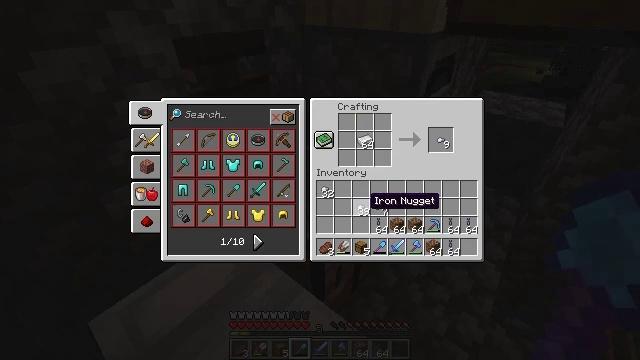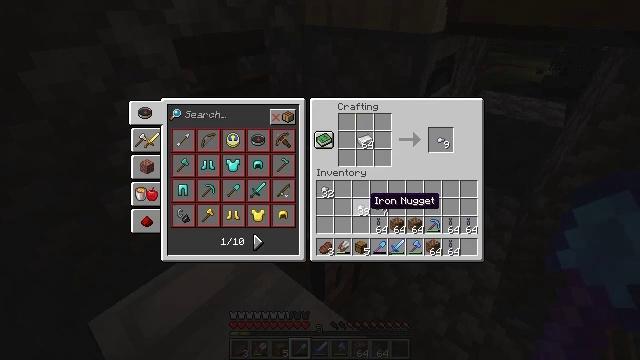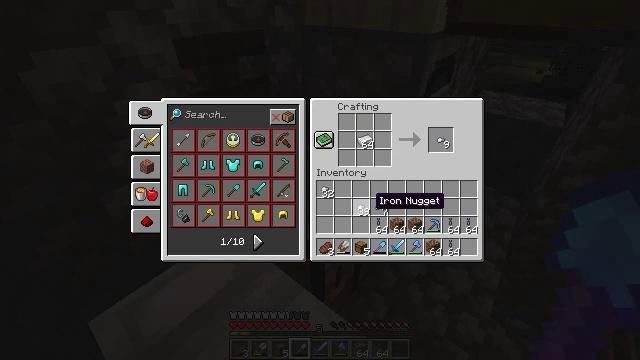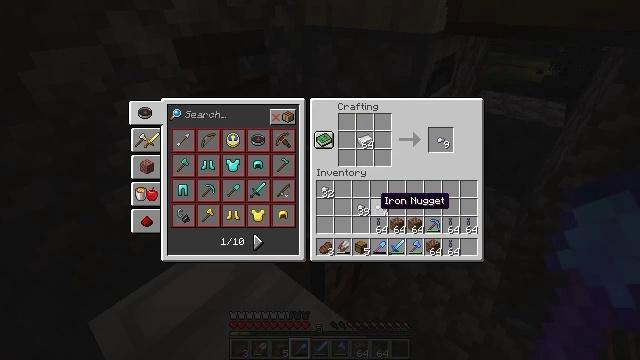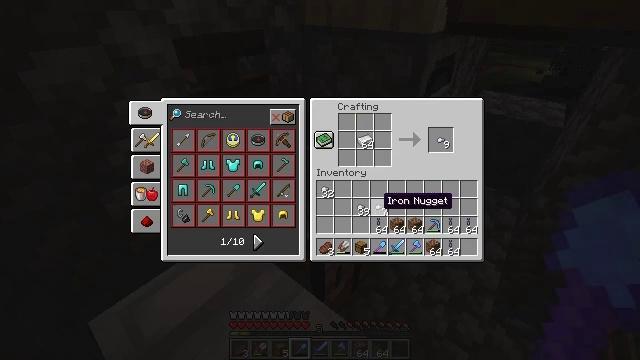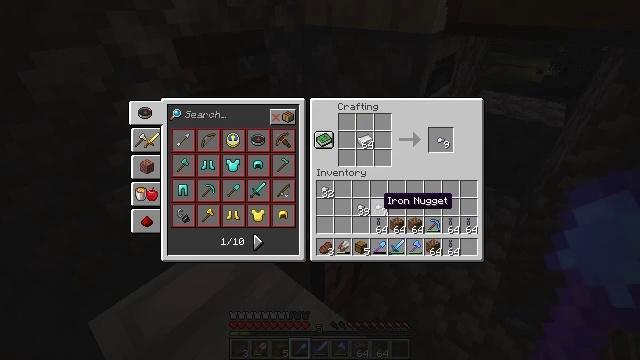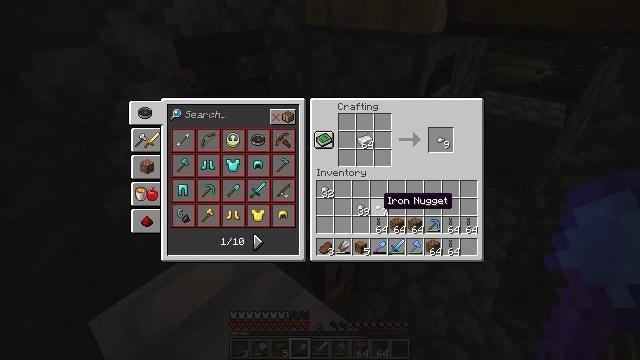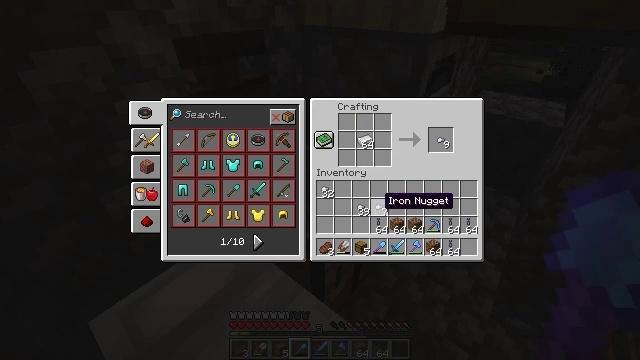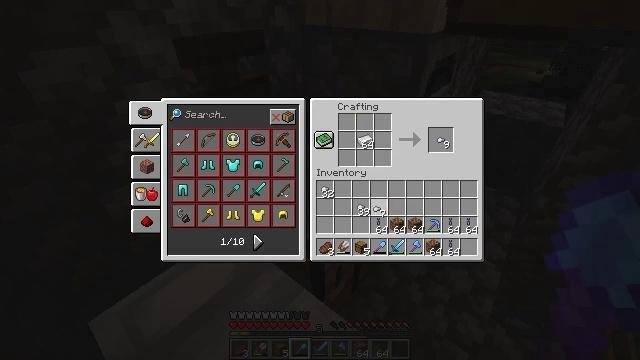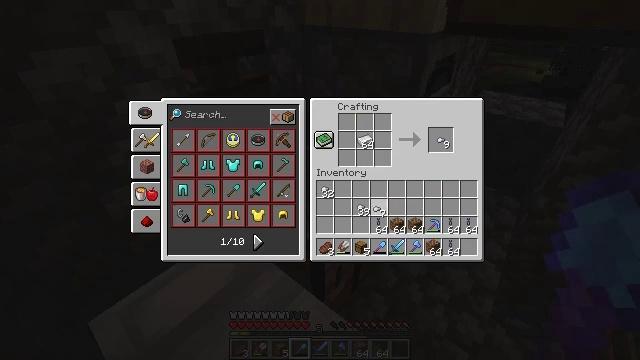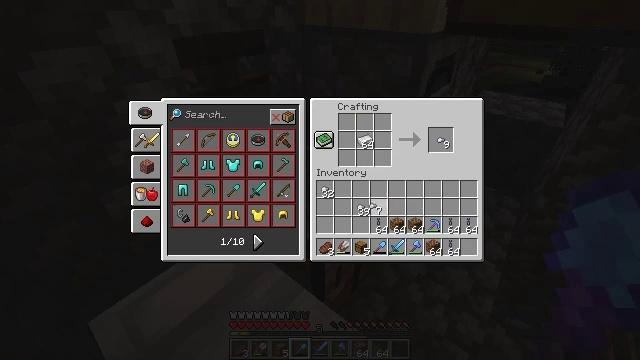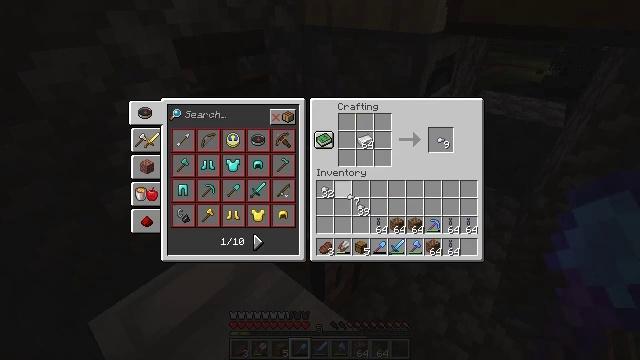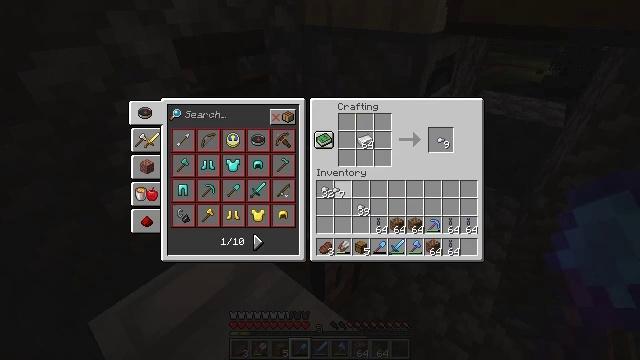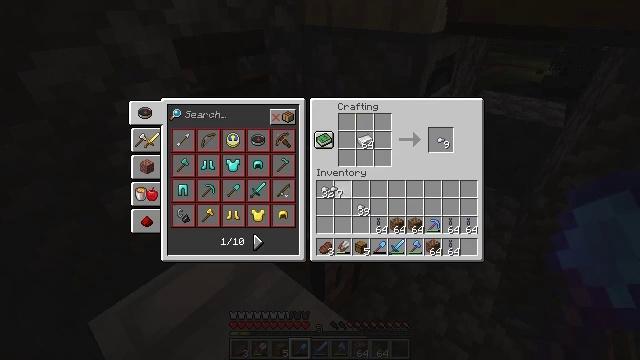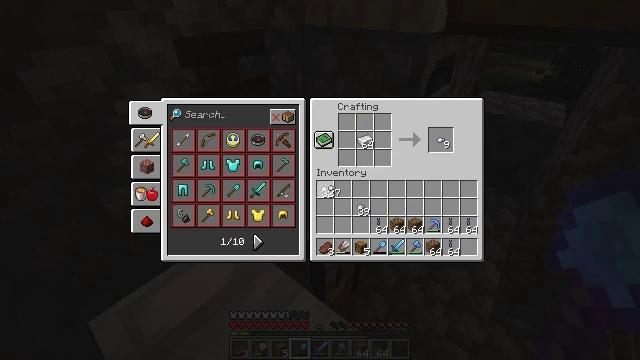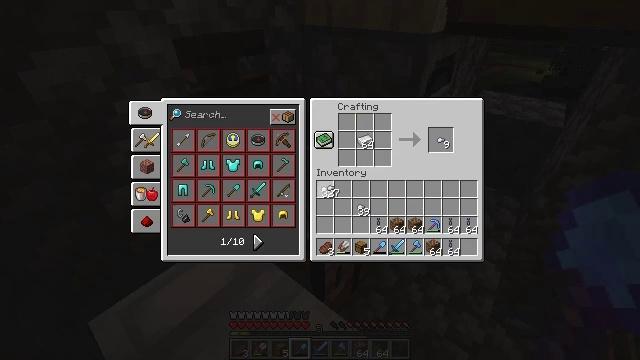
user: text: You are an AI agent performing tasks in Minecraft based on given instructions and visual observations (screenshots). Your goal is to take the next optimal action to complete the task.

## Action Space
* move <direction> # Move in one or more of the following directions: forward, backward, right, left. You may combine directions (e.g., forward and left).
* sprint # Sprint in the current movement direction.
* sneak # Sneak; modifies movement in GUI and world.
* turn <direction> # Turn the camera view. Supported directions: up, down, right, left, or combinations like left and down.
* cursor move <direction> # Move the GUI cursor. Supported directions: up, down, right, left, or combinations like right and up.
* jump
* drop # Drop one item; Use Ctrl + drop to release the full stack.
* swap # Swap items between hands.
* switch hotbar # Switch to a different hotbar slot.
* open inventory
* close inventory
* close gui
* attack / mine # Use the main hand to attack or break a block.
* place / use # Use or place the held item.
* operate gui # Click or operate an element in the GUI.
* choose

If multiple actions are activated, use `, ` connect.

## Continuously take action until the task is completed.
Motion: motion action
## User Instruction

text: Use the crafting table to create a chain.
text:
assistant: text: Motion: no_op
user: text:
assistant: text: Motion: no_op
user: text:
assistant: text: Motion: no_op
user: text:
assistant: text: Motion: no_op
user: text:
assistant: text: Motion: no_op
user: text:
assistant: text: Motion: no_op
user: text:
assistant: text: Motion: no_op
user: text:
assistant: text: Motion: operate gui
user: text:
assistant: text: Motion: operate gui
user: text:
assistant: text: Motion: operate gui
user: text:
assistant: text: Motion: cursor move left and up
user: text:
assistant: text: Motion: cursor move left
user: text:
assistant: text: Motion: no_op
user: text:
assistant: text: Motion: no_op
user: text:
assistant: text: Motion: no_op
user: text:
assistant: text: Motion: no_op
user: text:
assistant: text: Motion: no_op
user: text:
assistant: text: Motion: no_op
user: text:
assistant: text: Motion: no_op
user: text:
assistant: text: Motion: no_op
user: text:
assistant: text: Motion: operate gui
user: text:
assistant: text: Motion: operate gui
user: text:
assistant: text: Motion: no_op
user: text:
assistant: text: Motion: no_op
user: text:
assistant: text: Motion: cursor move right
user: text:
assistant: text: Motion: no_op
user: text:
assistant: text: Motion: no_op
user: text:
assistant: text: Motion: cursor move left
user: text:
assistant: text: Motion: no_op
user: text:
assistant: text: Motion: no_op